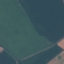
Label: AnnualCrop